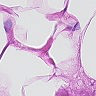
Metastatic tissue present: no